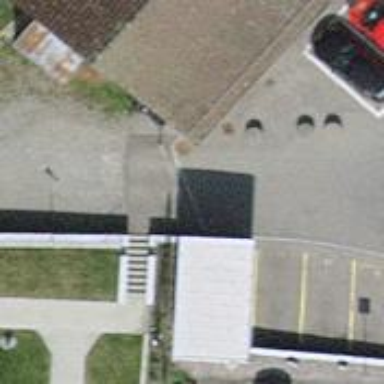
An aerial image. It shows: Bollard.